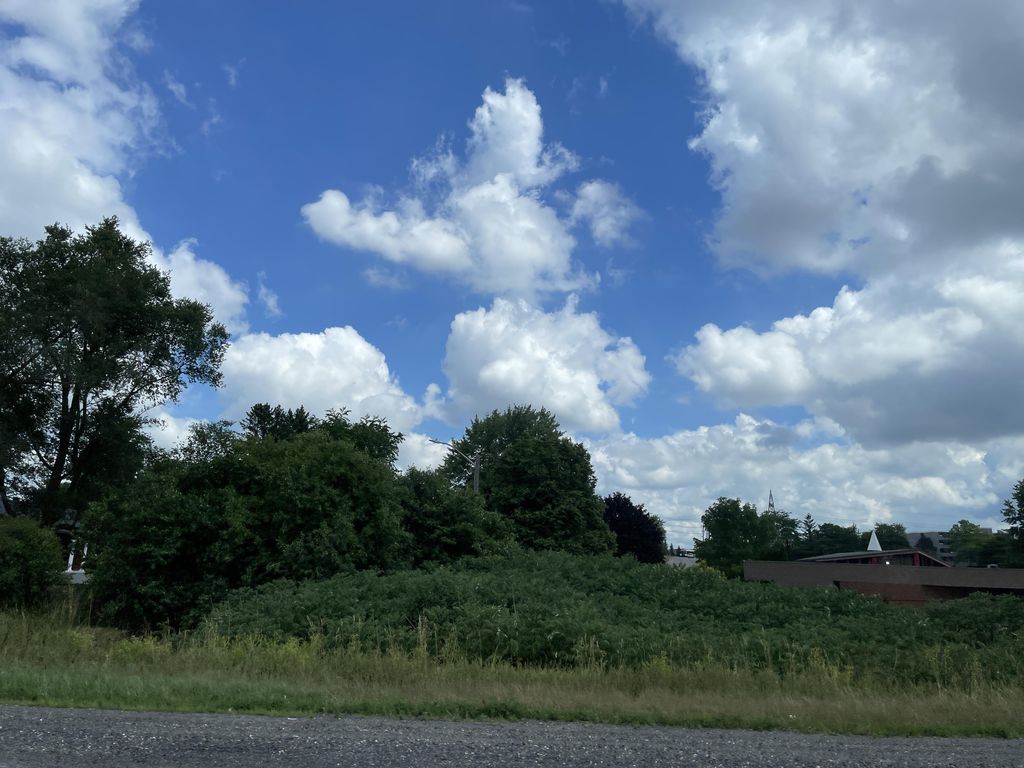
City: kitchener-waterloo